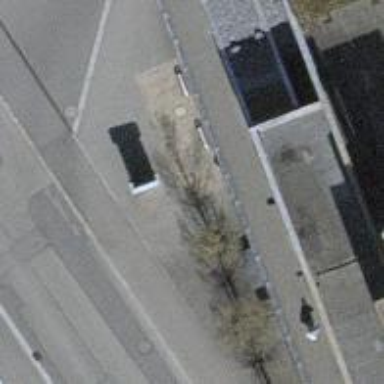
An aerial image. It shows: Bicycle parking facility.